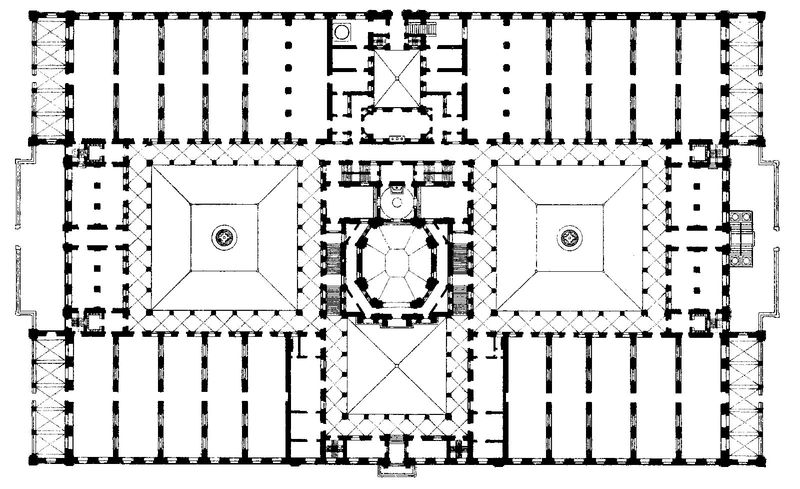
Titel: Armenhaus in Palermo
Künstler: Orazio Furetto
Standort: Palermo (EU - I)
Schlagwörter: weiß, fenster, grau, mitte, pfeiler, raum, schwarz, skizze, säule, säulen, zeichnung, zimmer, dach, gebäude, haus, schloss, architektur, kirche, balkon, türen, mauer, linien, saal, kuppel, treppe, treppen, symmetrie, halle, wände, eingang, innenhof, gewölbe, kloster, rechteck, palast, schwarzweiß, räume, entwurf, portal, mauern, umlauf, treppenhaus, plan, museum, geometrie, schloßß, grundriss, statik, vorhalle, planung, gemächer, museeum, schwarzeriß, st. blasien, geometie